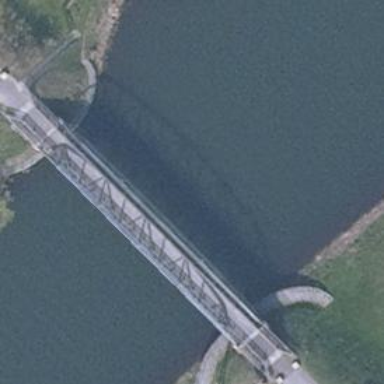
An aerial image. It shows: There is bridge in the image.